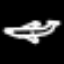
Label: airplane